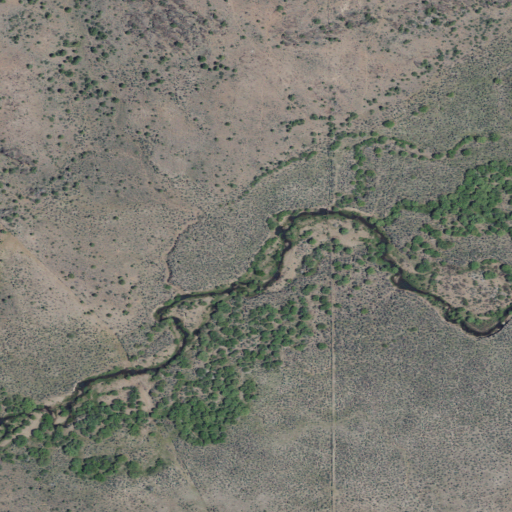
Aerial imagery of valley in Idaho named Anne Valley containing shrub and woody wetlands